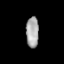
Tissue: lung
Cell type: Epithelial cells
Senescence score: 0.2207
Nuclear area (px): 379
Mean DAPI intensity: 167.599